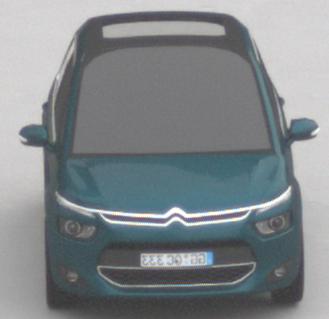
Make: Citroen
Model: Grand C4 Picasso VTi 120
Detailed model: Grand C4 Picasso (II)
Model produced from: 2013/10
Model produced until: 2015/02
Doors: 5
Color: blue
Road condition: dry road
Daytime: morning or afternoon
Contrast: low contrast